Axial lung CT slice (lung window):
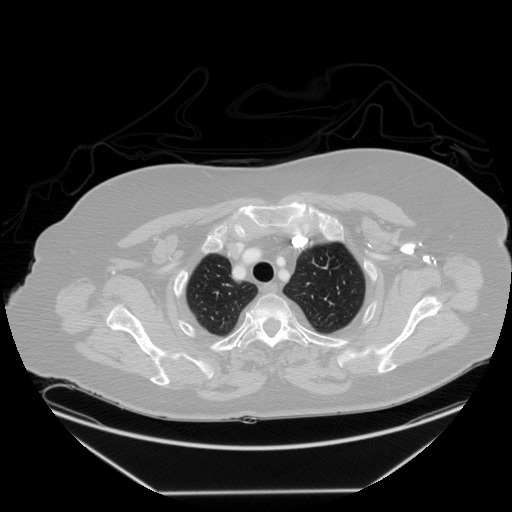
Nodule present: no